Interaction volume radius: 10 \u00c5
Interaction volume height: 20 \u00c5
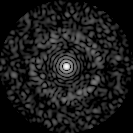
Disorder parameter: 0.8254